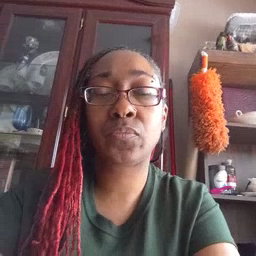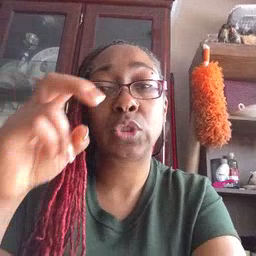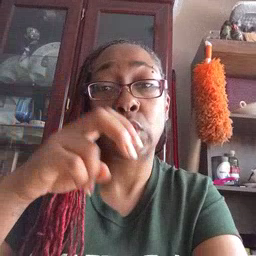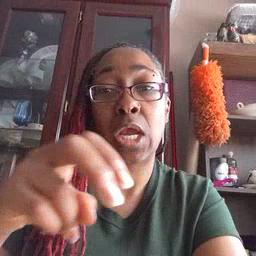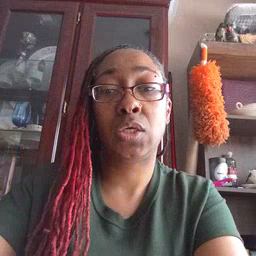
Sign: chair